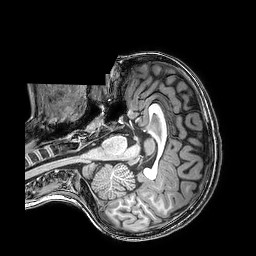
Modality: T1w
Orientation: axial
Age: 7
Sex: female
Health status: healthy